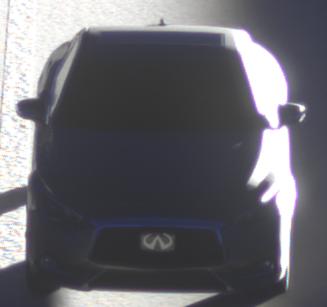
Make: Infiniti
Model: Q60 2.0t
Detailed model: Q60 (V37)
Model produced from: 2016/10
Model produced until: 2018/08
Doors: 2
Color: gray
Road condition: dry road
Daytime: sunrise or sunset
Contrast: high contrast